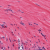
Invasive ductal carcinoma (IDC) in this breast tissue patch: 1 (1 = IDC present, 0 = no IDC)